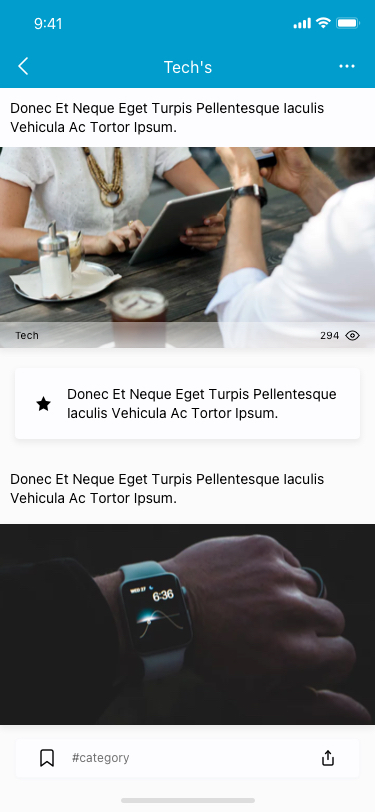
Text in this UI design:
Lorem ipsum dolor sit amet, consectetur adipiscing elit.